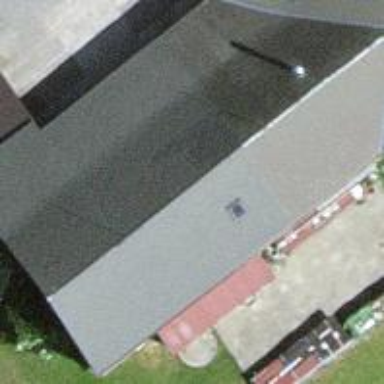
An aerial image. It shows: Gabled roof barn.